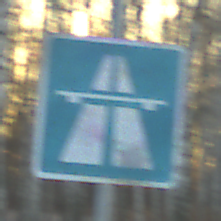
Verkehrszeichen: Autobahn
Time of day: SunriseSunset
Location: Outdoor (Nature)
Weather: Clear
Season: Winter
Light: Natural